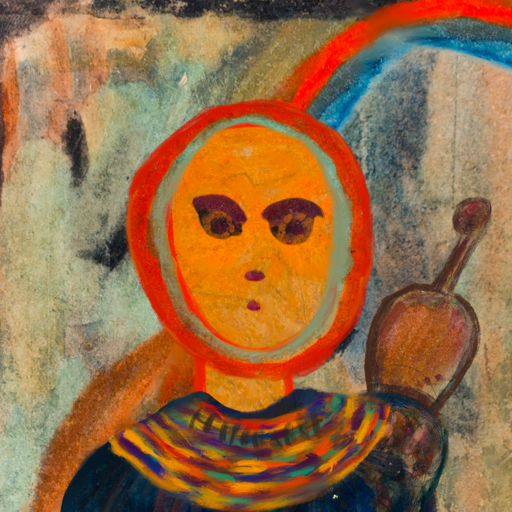
Background: Childish, Head And Neck Front: Sisters, Face Front: Doll, Bust: Pipe, Hair Front: Sisters, Head Accessory: Blank, Second Necklace: An_Impression_2, Necklace: In_The_Sun, Baby: Blank